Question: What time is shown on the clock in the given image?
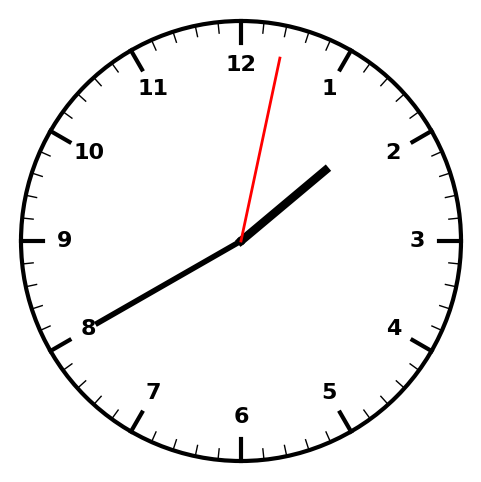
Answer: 01:40:02